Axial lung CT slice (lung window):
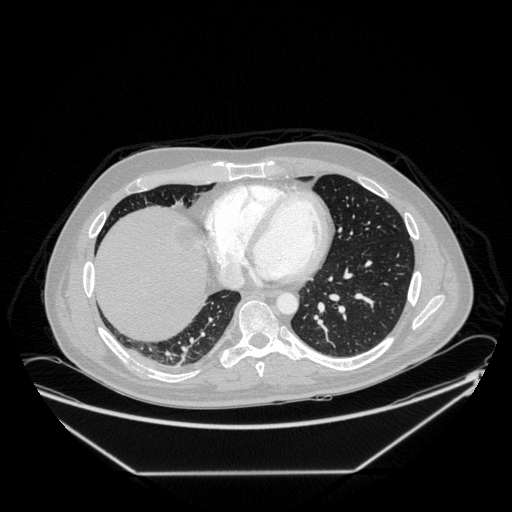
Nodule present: no